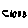
Label: cloud